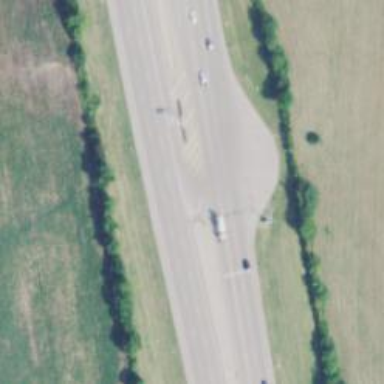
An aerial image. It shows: Solid stop line on the road.